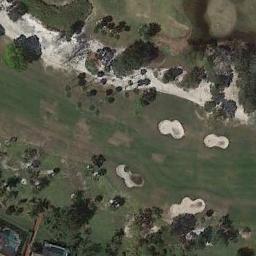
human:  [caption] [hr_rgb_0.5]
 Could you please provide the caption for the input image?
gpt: About twenty sand bunkers are built around the lake .

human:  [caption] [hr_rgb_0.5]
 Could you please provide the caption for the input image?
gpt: There are a few bunkers and a few paths on a large green lawn on the golf course with many trees and several buildings .

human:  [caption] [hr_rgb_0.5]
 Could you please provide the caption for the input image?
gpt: Many trees are next to the golf course .

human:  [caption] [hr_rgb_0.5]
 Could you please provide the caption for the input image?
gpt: The golf course has a fairway, Some sandpits and barrier trees and some barrier trees are on both sides of the fairway .

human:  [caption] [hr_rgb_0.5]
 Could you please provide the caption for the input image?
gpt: There are four bunkers and some trees on the golf course .